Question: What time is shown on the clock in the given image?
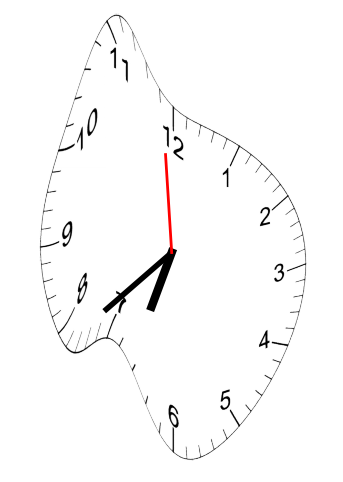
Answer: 06:37:59